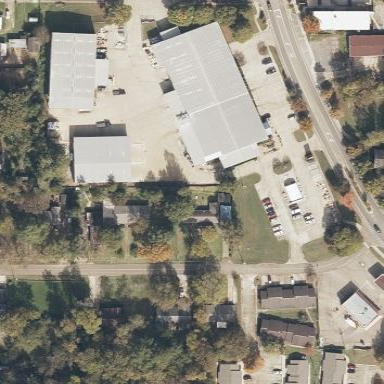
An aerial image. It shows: Hardware shop located inside building.